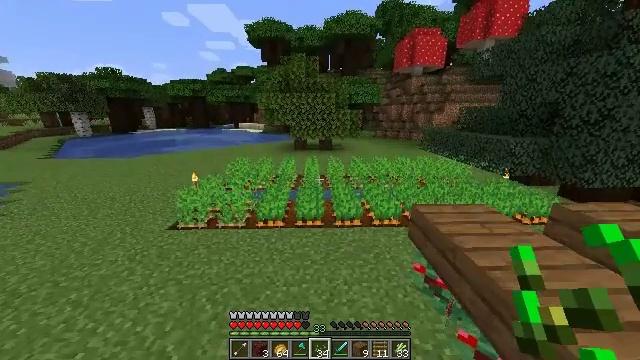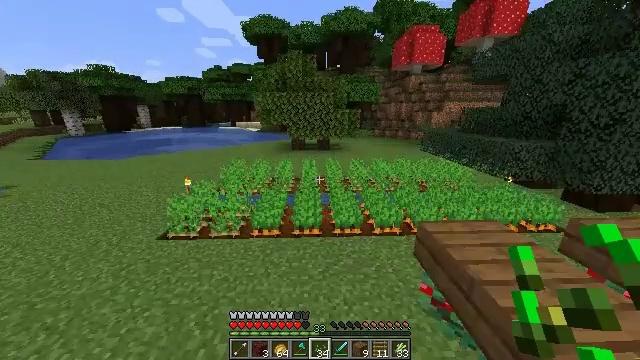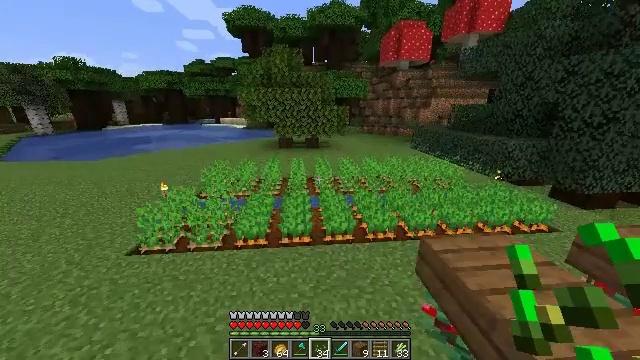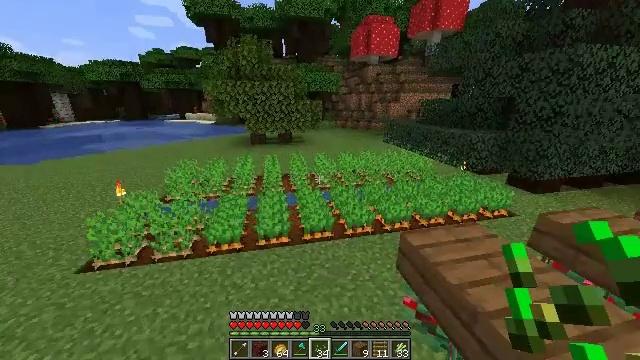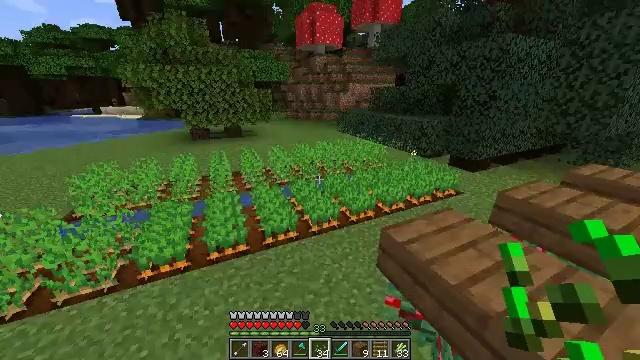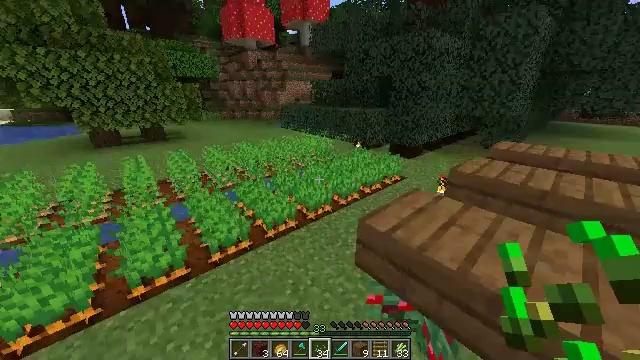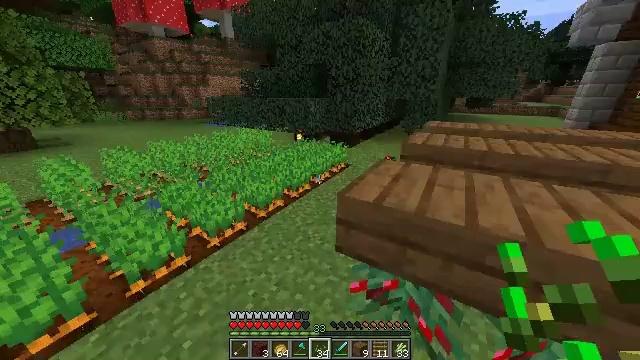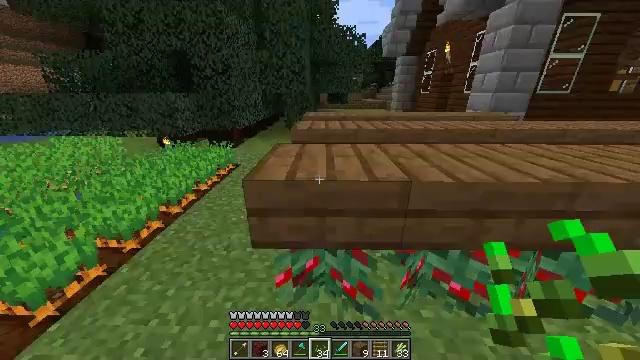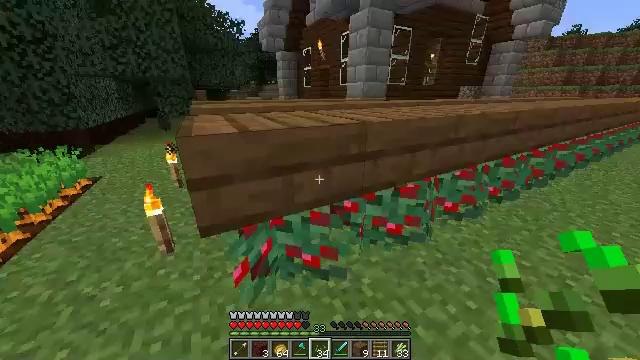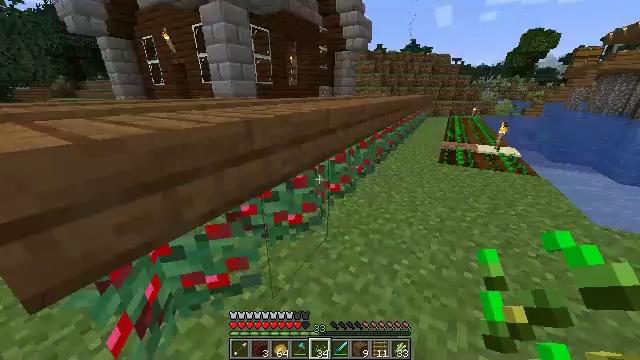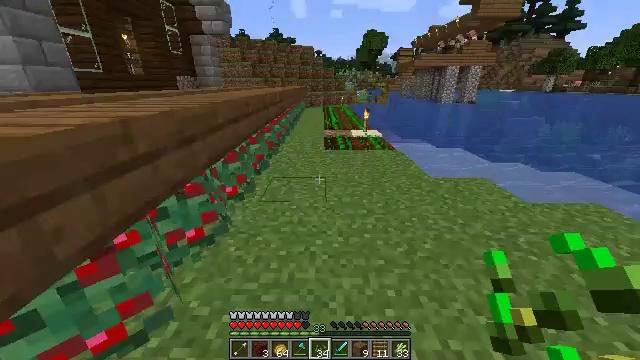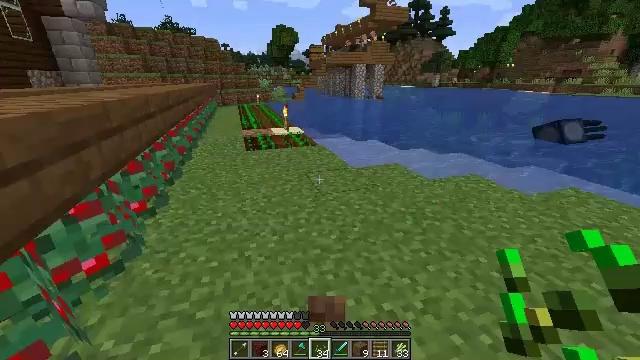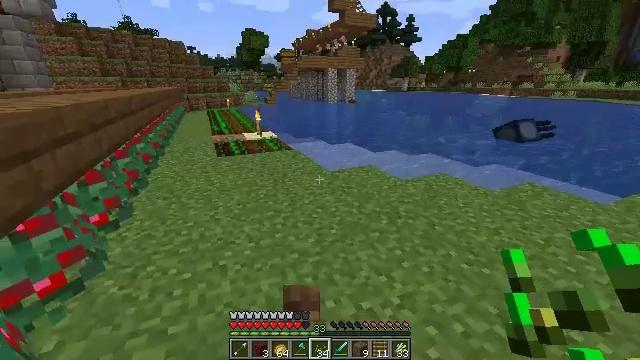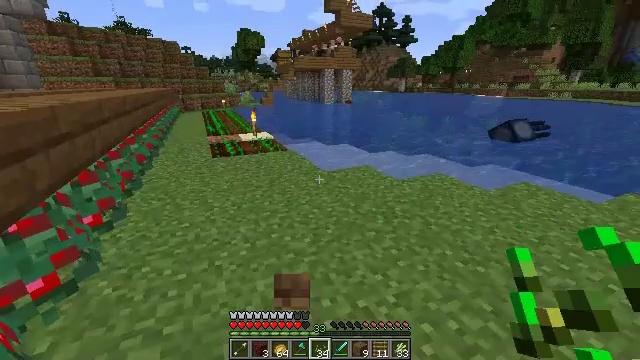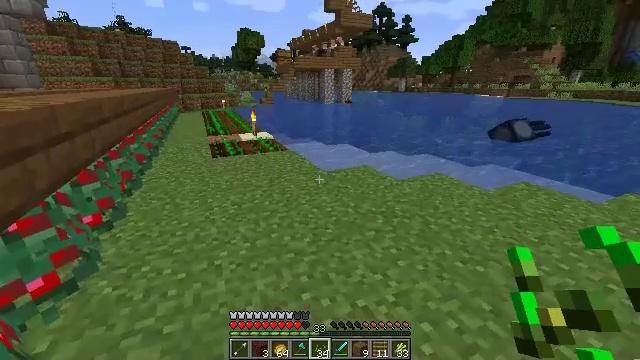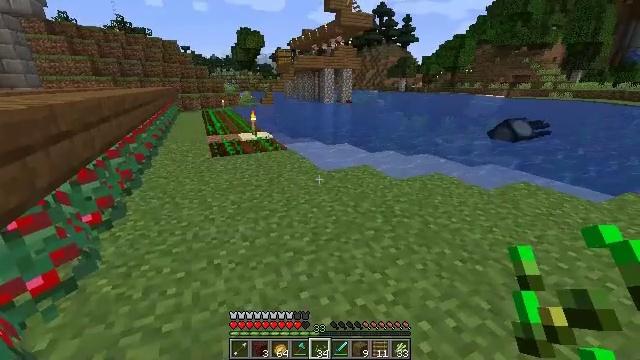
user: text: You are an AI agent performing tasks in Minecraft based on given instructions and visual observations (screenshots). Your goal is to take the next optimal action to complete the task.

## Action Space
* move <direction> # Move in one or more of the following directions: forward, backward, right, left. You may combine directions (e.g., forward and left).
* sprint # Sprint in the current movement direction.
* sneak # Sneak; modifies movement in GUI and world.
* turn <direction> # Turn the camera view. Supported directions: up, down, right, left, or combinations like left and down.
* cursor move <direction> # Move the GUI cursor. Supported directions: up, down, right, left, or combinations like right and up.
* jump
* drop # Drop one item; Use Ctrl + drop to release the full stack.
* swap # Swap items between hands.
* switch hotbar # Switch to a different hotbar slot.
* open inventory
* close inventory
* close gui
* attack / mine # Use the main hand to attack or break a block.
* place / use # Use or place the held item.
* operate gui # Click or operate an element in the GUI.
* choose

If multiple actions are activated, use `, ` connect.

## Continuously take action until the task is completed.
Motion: motion action
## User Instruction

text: Form a hay block using wheat in the crafting grid.
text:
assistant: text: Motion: move forward, jump
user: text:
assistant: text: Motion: move forward, turn right and down, jump
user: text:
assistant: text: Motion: move forward, turn right and down, jump
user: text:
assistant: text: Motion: move forward, turn right and down
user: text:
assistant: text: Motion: move forward, turn right
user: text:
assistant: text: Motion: move forward, turn right
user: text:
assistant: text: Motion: move forward, turn right
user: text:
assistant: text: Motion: turn right
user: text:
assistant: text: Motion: turn right
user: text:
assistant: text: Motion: turn right
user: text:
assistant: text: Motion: turn right
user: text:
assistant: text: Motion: turn right and up
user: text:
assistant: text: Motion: no_op
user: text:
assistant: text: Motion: no_op
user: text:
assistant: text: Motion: no_op
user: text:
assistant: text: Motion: no_op
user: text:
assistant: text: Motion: no_op
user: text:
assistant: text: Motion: no_op
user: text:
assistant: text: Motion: move forward
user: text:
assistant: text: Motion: move forward, turn left
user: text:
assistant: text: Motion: move forward, turn left
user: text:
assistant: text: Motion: move forward, turn left
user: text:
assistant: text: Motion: move forward, turn left
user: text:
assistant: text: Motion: move forward, turn left
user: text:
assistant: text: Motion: move forward, turn left
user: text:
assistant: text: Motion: move forward, turn left
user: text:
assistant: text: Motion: move forward, turn left
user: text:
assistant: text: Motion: move forward, sprint
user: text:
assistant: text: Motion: move forward, sprint, turn left
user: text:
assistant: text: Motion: move forward, sprint, turn left